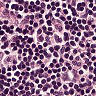
Metastatic tissue present: no